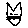
Label: cat